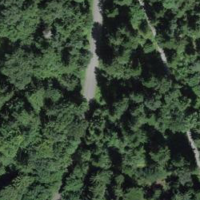
EUNIS habitat code: 41
Species observed at this site:
Aruncus dioicus
Lamium galeobdolon